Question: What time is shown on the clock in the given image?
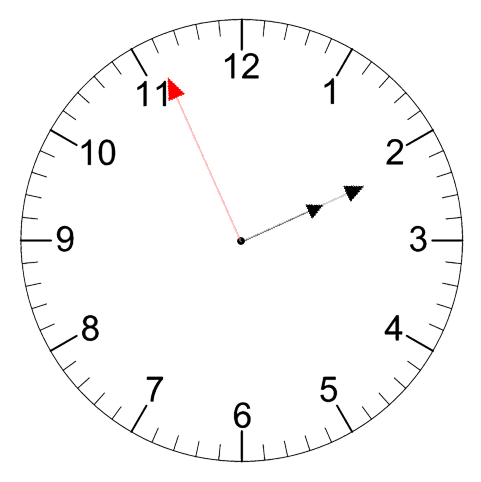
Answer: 02:10:56